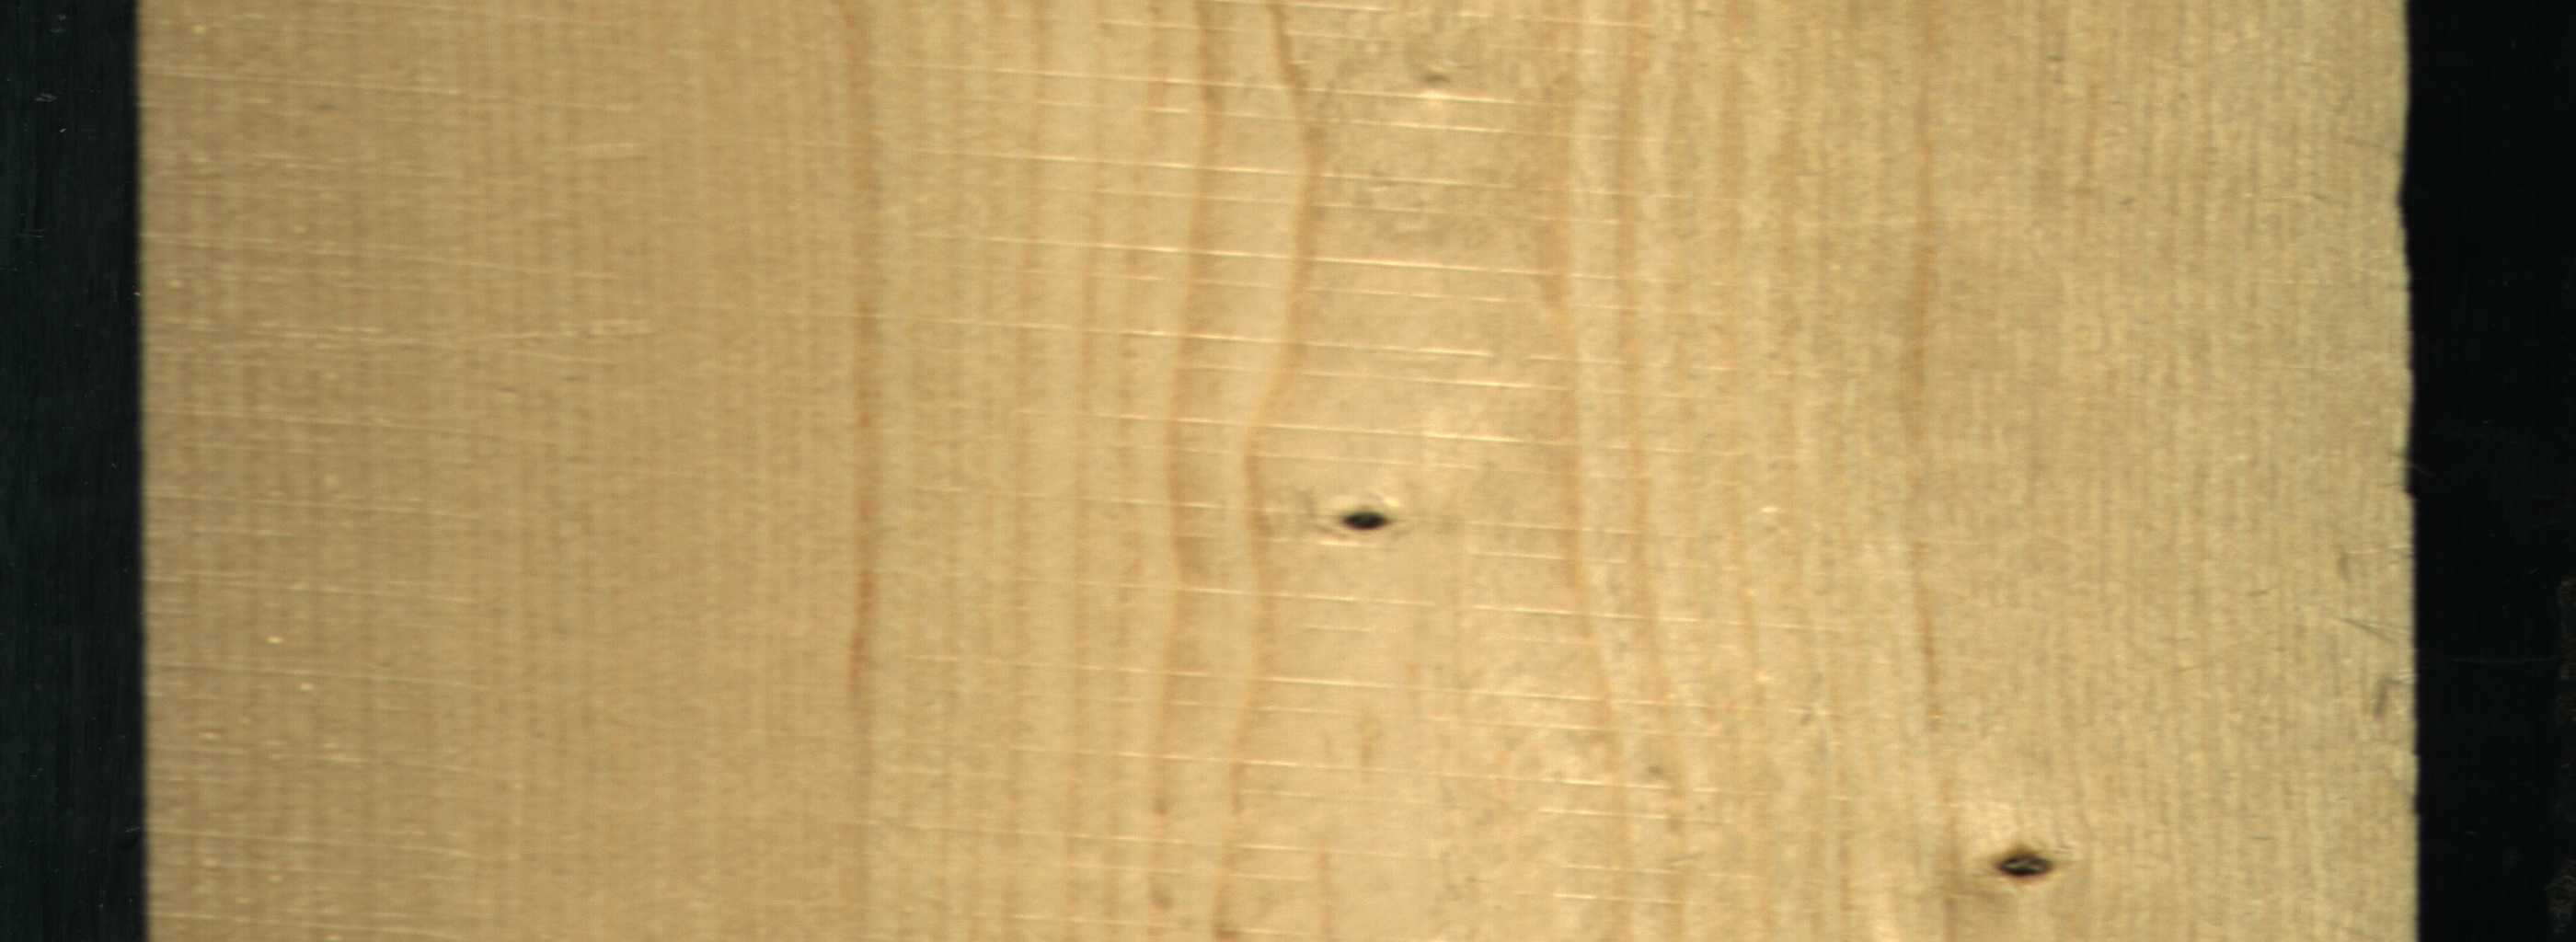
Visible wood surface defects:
Dead_Knot
Dead_Knot